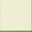
Piece: xx